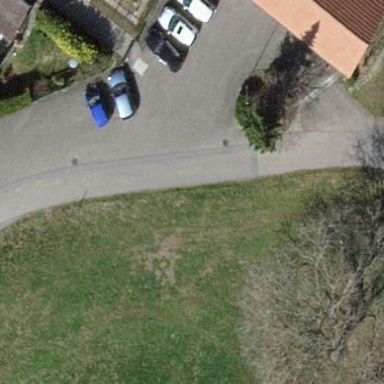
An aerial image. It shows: Parking area with surface.